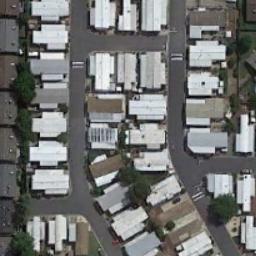
Label: residential